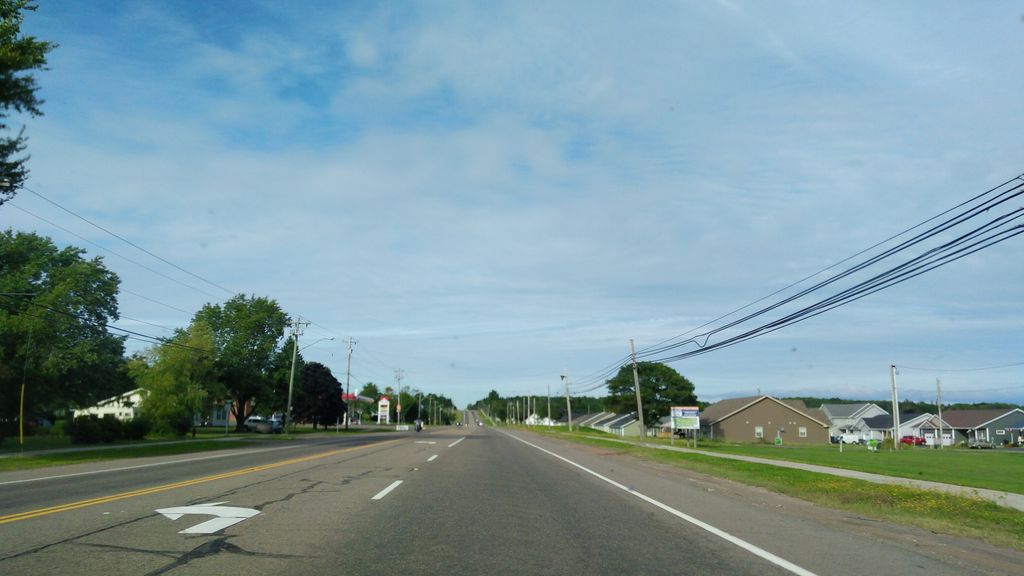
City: charlottetown